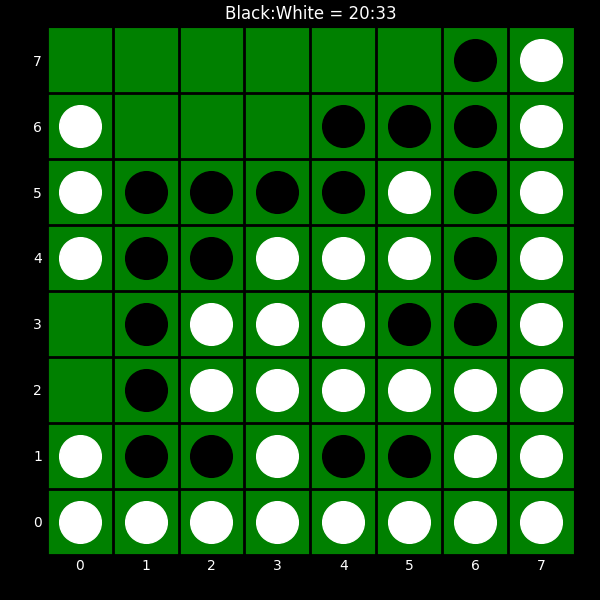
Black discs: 20
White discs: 33